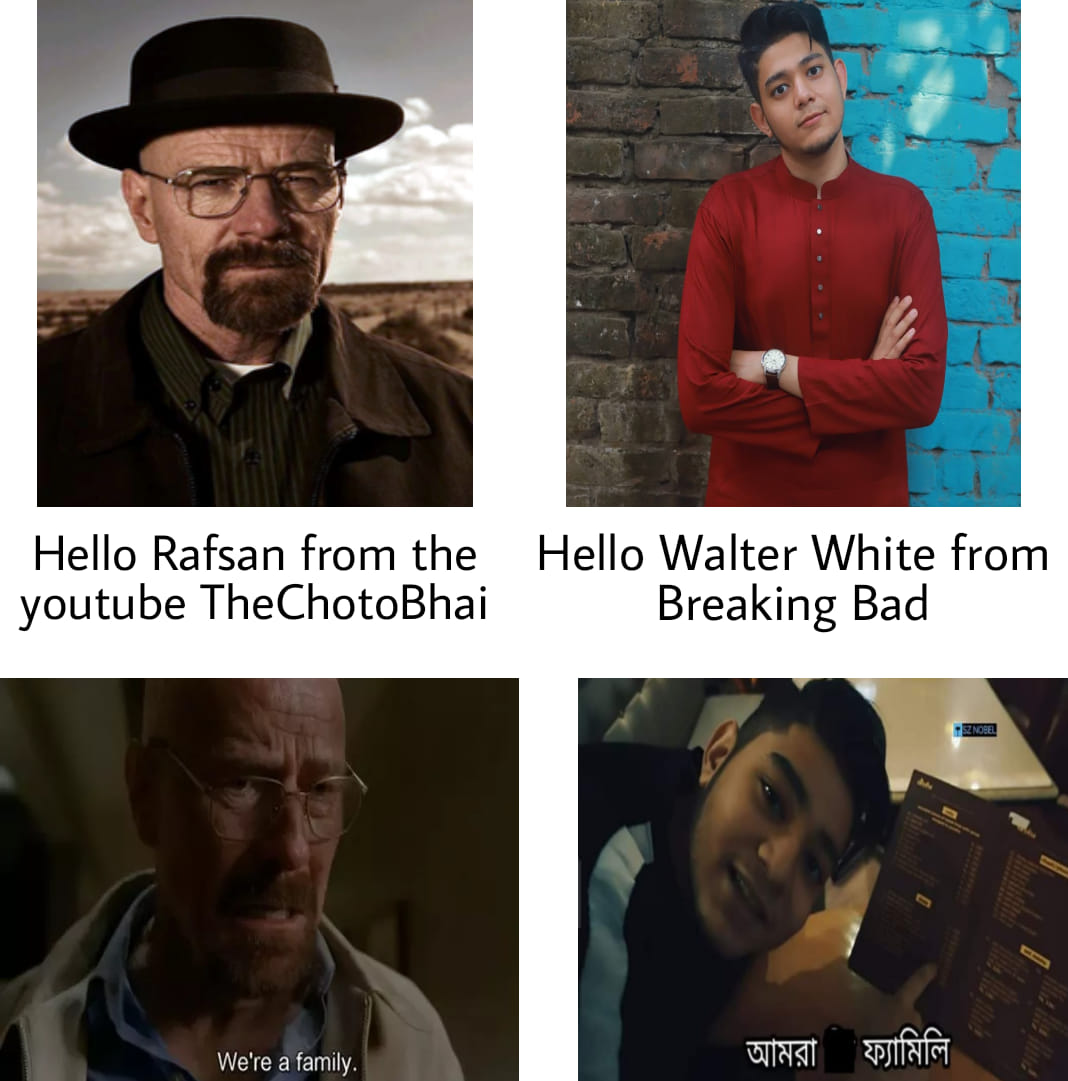
Caption: Hello Rafsan from the youtube TheChotoBhai    Hello Walter White from Breaking Bad      We're a family  আমরা ফ্যামিলি
Label: non-hate